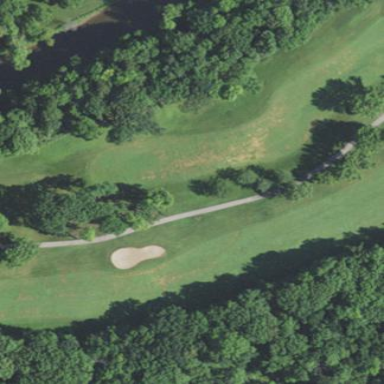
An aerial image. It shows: Golf fairway surrounded by grass.